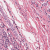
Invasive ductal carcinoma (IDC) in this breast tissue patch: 1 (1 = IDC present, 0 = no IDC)